Interaction volume radius: 5 \u00c5
Interaction volume height: 25 \u00c5
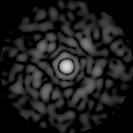
Disorder parameter: 0.8155